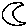
Label: moon